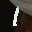
Label: 1